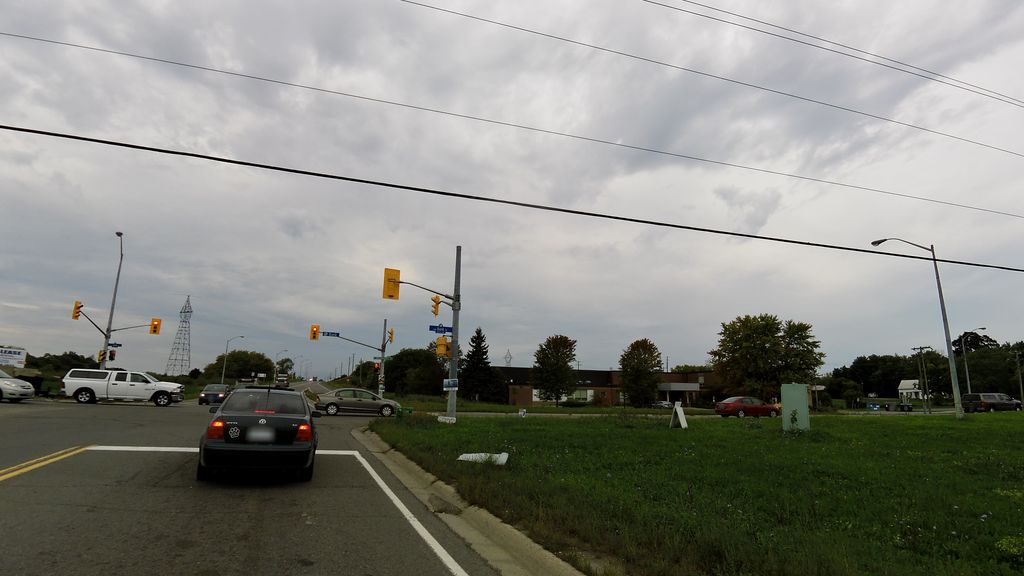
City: ottawa-gatineau